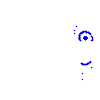
Particle: proton